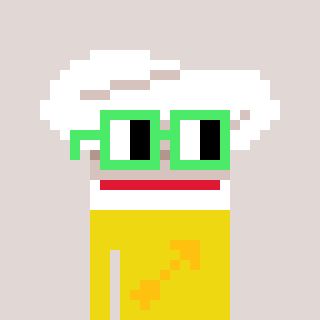
a pixel art character with square light green glasses, a chef hat-shaped head and a yellow-colored body on a warm background